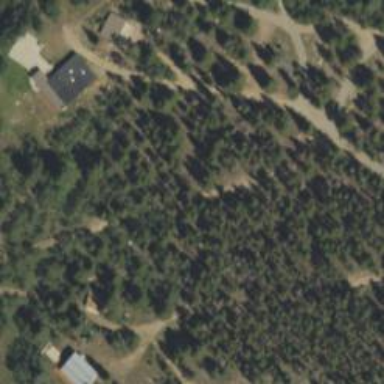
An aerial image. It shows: Driveway leading to service road.